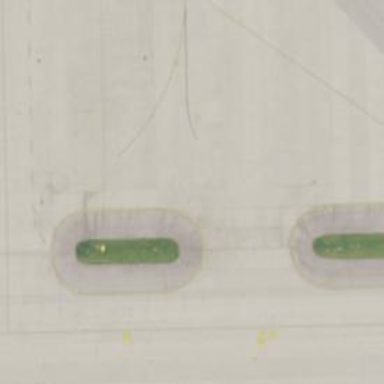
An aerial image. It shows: View of taxiway at the airport.